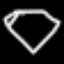
Label: diamond